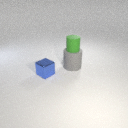
large gray rubber cylinder behind small blue metal cube